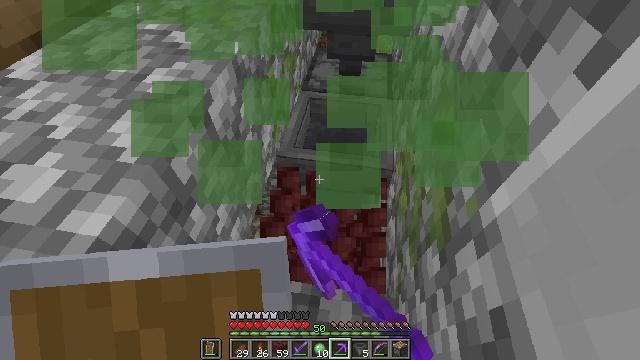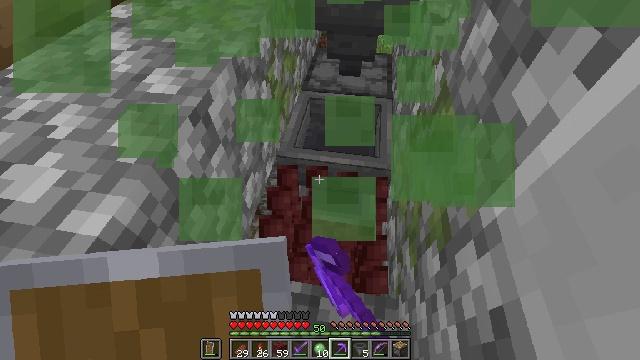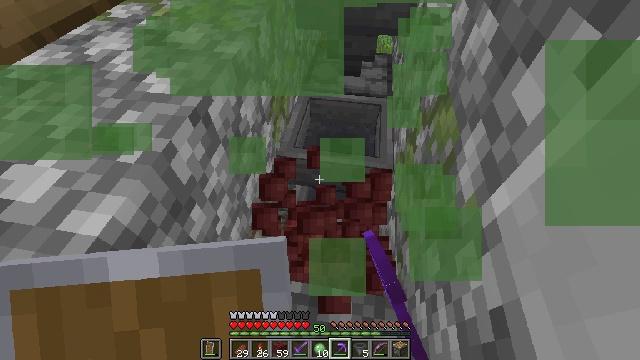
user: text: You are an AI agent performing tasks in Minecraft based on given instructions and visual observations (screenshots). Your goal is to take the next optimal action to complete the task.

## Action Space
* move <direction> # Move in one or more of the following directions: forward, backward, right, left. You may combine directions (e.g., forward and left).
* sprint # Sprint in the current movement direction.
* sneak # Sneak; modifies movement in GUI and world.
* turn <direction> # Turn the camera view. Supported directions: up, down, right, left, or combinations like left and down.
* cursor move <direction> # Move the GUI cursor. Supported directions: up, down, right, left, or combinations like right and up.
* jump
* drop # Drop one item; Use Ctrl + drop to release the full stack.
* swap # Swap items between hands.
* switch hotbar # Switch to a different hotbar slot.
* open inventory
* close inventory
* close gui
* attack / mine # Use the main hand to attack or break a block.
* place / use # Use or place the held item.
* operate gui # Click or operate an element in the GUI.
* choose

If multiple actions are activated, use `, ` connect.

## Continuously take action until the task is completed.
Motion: motion action
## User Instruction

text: Harvest the slime block from the ground.
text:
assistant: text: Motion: no_op
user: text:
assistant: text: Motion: no_op
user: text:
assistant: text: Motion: no_op